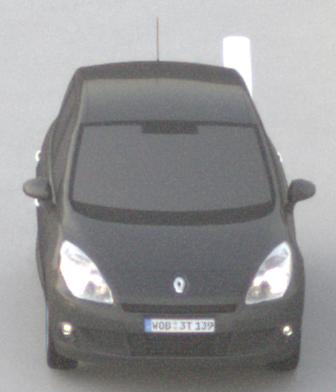
Make: Renault
Model: Scénic 1.6 16V 110
Detailed model: Scénic (III)
Model produced from: 2009/06
Model produced until: 2010/08
Doors: 5
Color: gray
Road condition: dry road
Daytime: sunrise or sunset
Contrast: low contrast